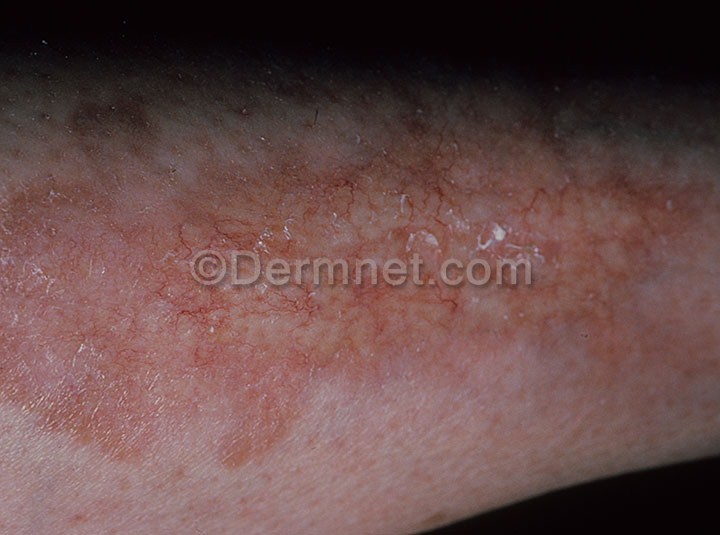
Disease: Systemic Disease